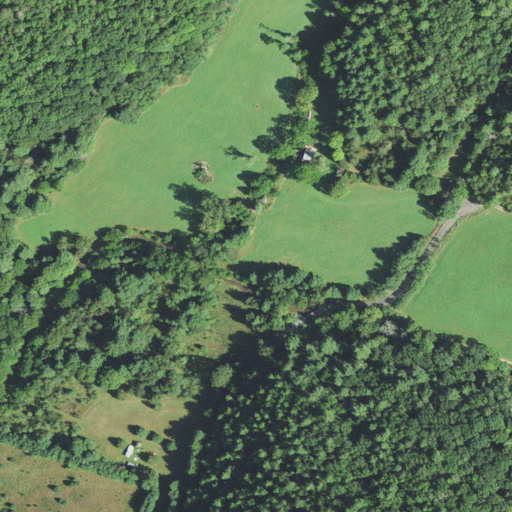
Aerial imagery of valley in Virginia named Mudlick Draft containing pasture, mixed forest, evergreen forest, deciduous forest, and open development